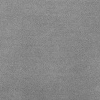
Atmospheric dust classification: dusty